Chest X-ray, PA view. Patient: 54 years old, sex M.
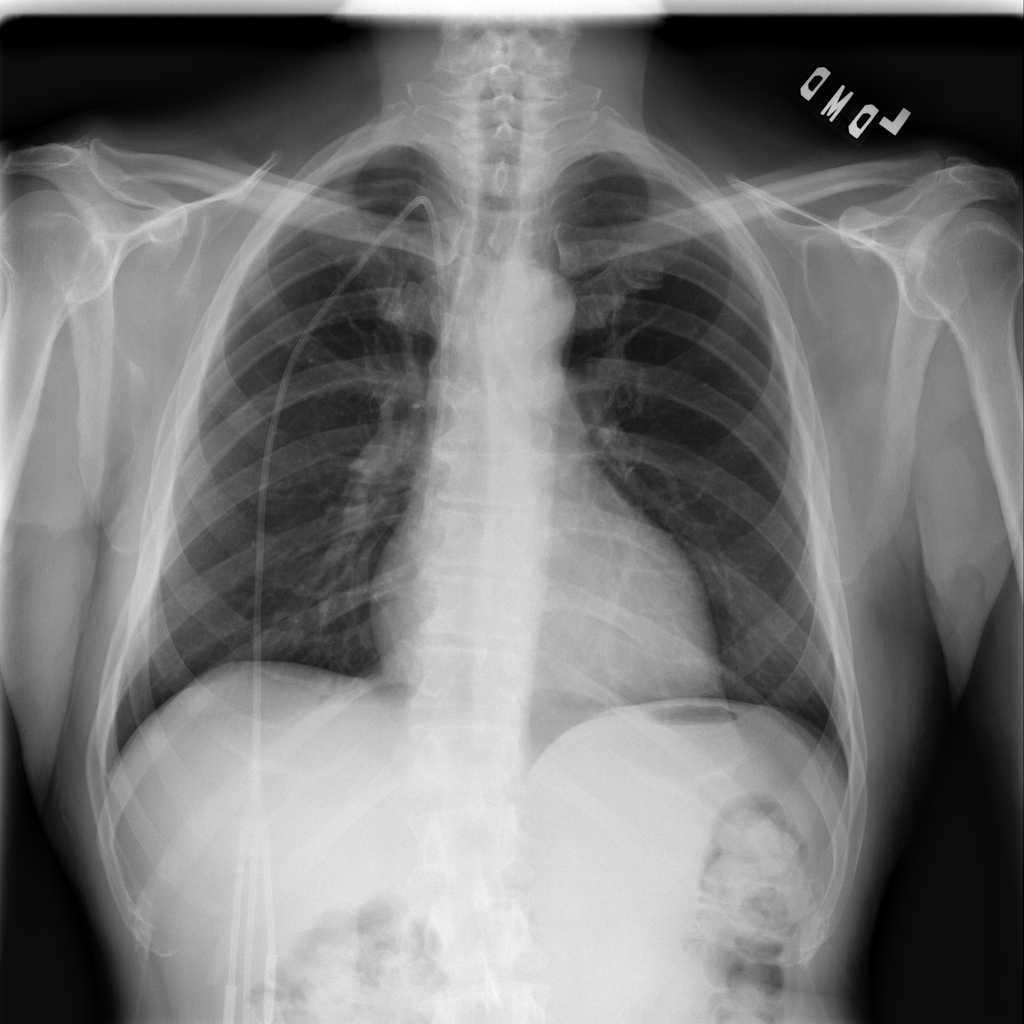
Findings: No Finding